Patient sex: M
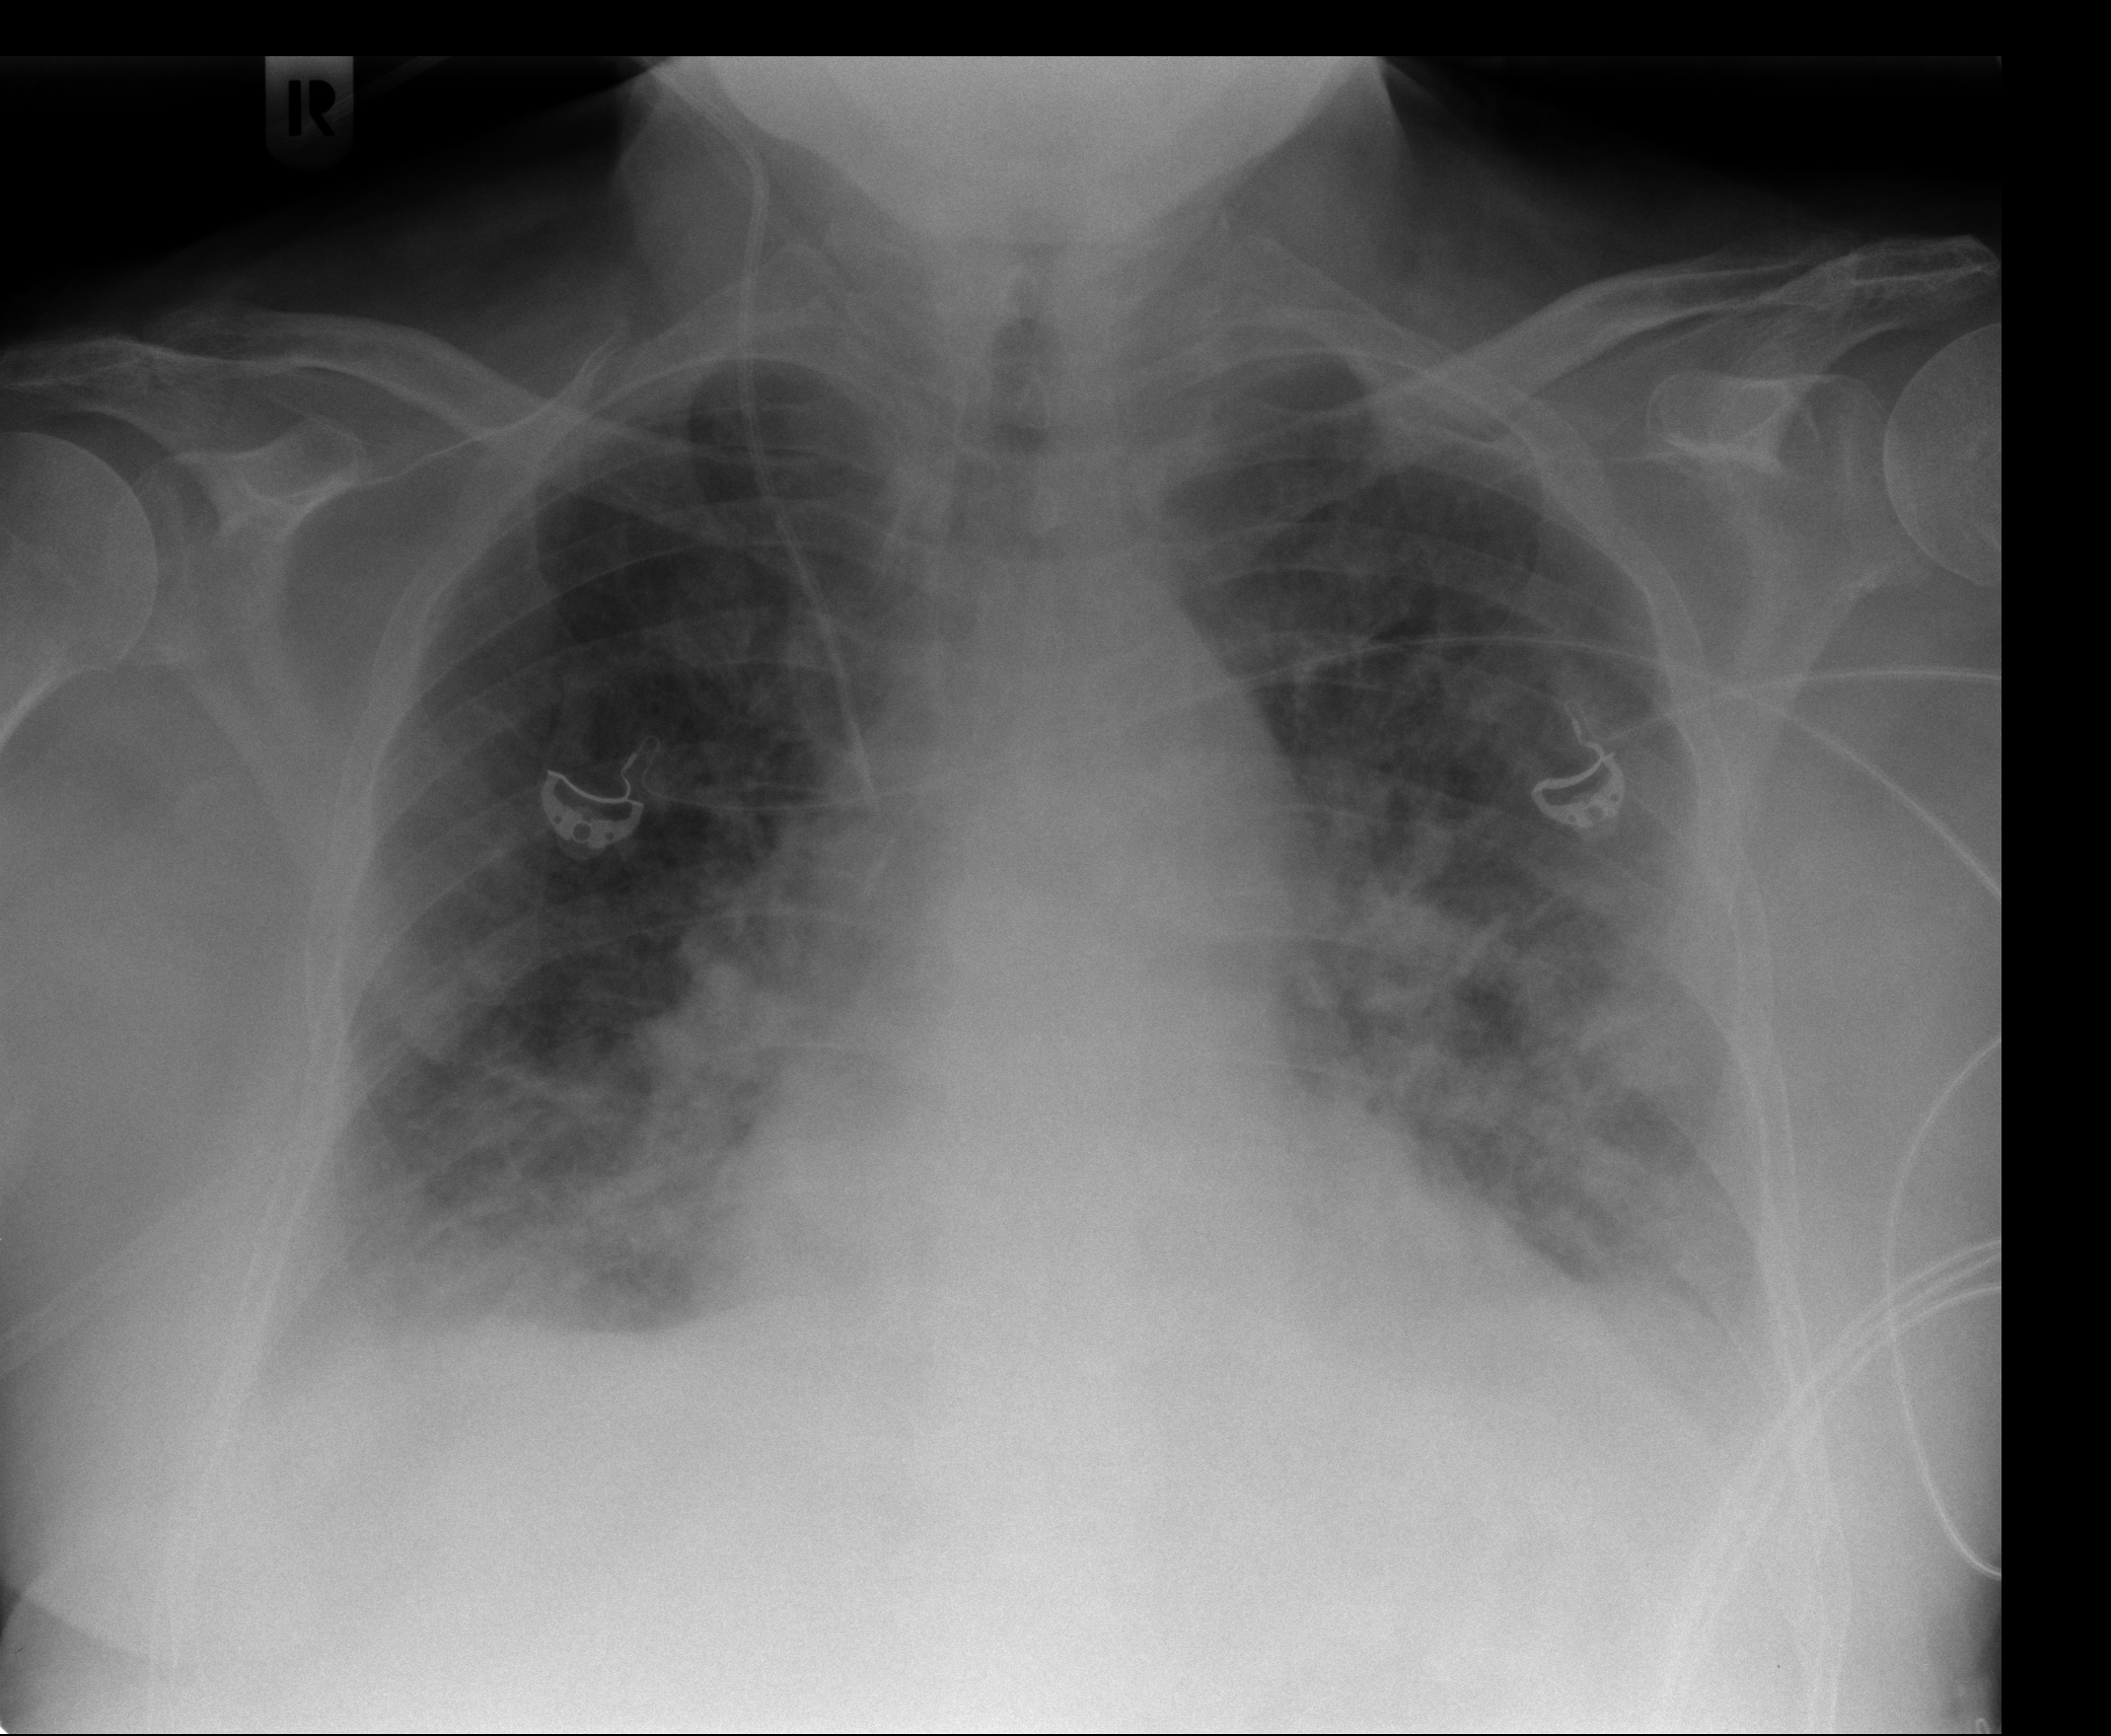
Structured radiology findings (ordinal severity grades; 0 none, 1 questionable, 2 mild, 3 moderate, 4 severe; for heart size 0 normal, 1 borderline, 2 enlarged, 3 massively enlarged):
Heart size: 2
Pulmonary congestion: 2
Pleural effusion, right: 2
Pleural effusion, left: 2
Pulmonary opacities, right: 2
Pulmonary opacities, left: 3
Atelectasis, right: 2
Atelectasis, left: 2